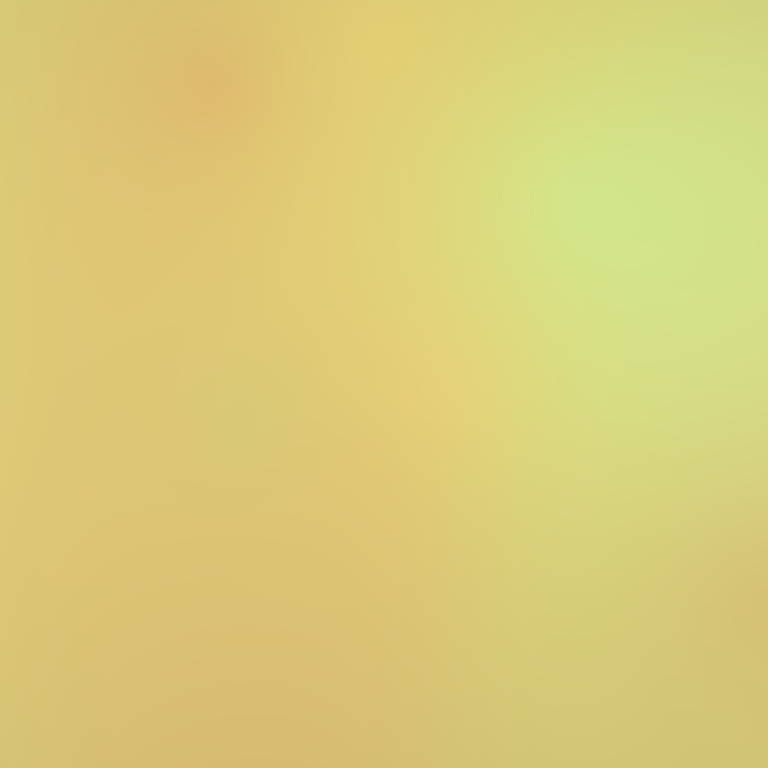
Abstract light effect, smooth blend from warm yellow to soft green, calm atmosphere, diffuse light, no room, no furniture, no objects.